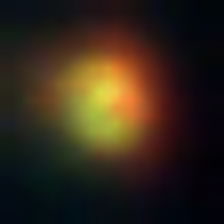
Taxon: NanoPlankton
Group: Other